Question: I have cloned a github repository and would now like to import the project into Eclipse.
The project name is 'myproject' and when cloned it is then created in my github repository :
'''
c:\users\myrepo
'''
Here are the files that were cloned :

The repository exists in a location which is different to the Eclipse workspace. How can I use this project within an Eclipse workspace ?
I'm going to answer this question as I found an answer while writing this.
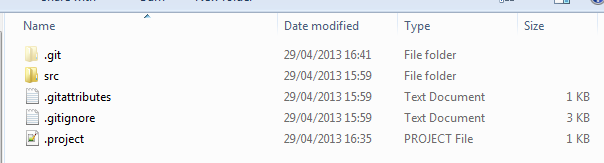
Answer: Within Eclipse create a new project and set its type to the project type, in below example Scala :

Click next and on new dialog enter path to project location on local git directory :

Verify project setup is correct and click 'Finish'. The project should then be added to Eclipse and any changes made will be reflected in the git repository and so will be recognized by 'github for windows'